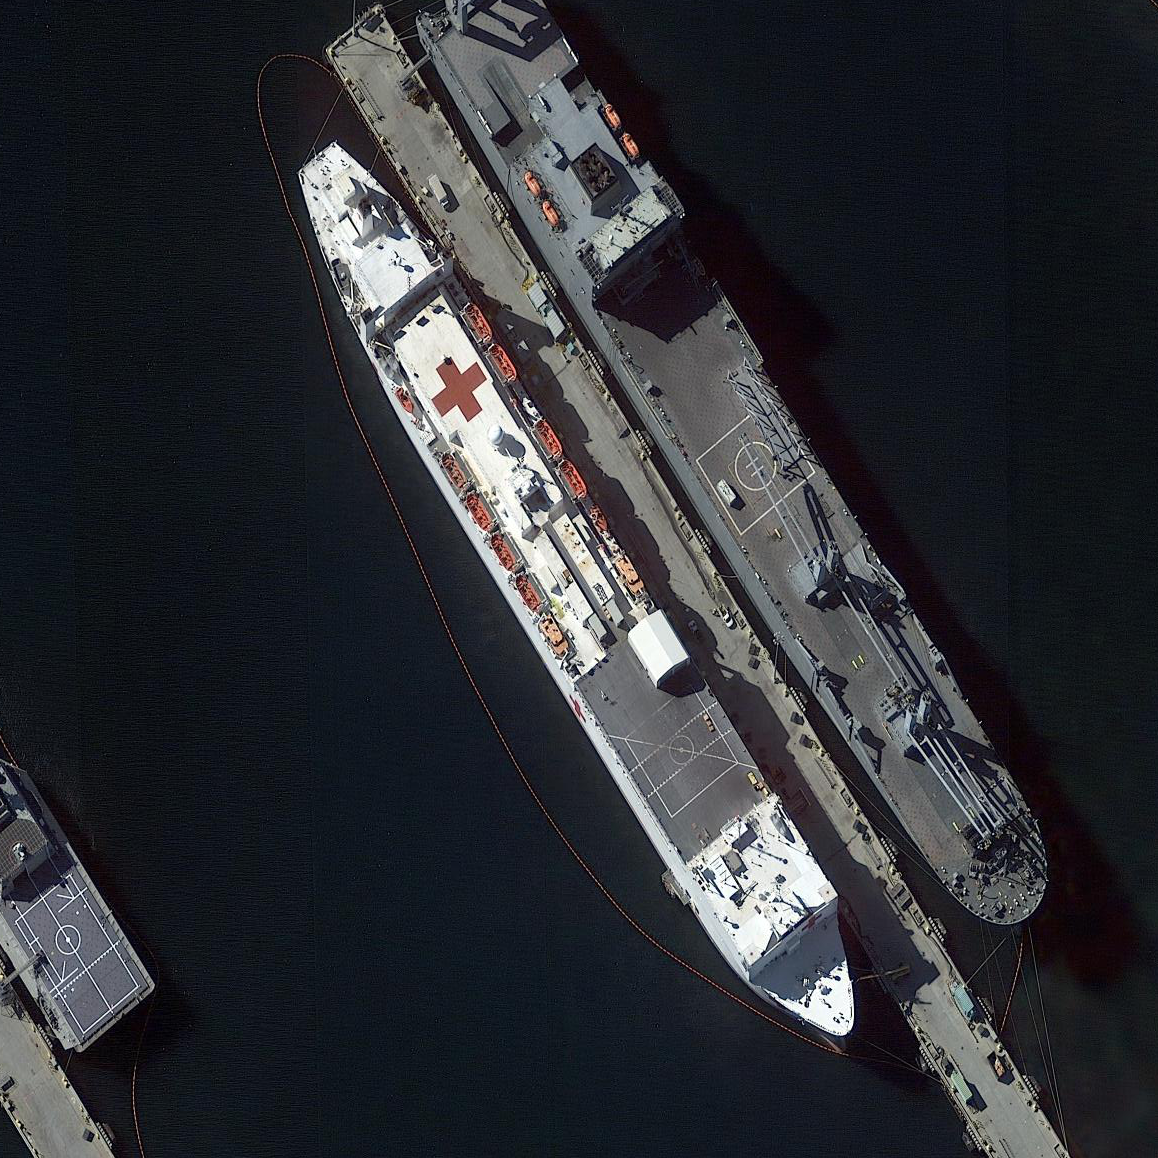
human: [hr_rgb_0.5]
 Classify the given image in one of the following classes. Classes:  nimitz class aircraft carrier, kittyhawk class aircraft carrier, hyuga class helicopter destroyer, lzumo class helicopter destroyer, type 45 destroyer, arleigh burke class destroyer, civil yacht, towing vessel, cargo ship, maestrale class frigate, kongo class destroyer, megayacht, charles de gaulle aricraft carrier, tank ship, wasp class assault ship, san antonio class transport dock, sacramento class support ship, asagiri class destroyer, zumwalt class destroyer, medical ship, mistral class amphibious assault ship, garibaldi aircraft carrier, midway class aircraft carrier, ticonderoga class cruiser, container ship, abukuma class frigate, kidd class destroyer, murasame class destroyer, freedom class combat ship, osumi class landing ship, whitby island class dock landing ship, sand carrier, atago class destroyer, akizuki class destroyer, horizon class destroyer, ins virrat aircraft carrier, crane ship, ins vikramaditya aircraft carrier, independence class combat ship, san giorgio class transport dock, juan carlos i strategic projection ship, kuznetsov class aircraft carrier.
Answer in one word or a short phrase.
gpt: Medical ship